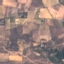
Land use / land cover class: PermanentCrop